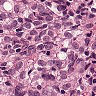
Metastatic tissue present: yes